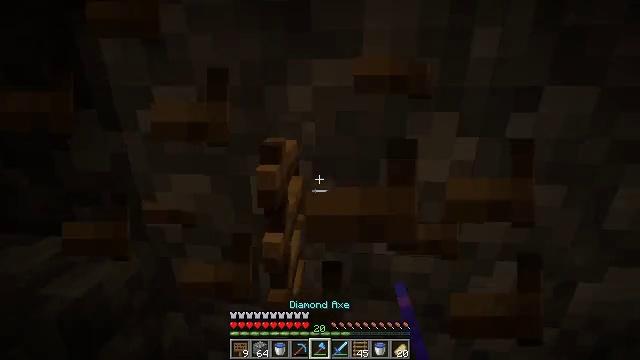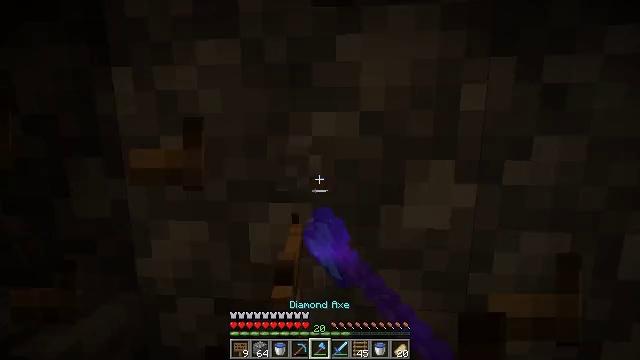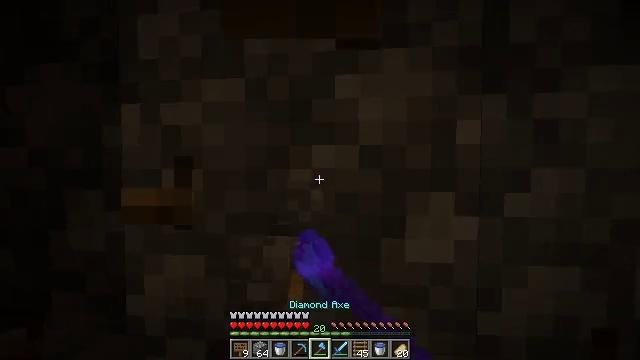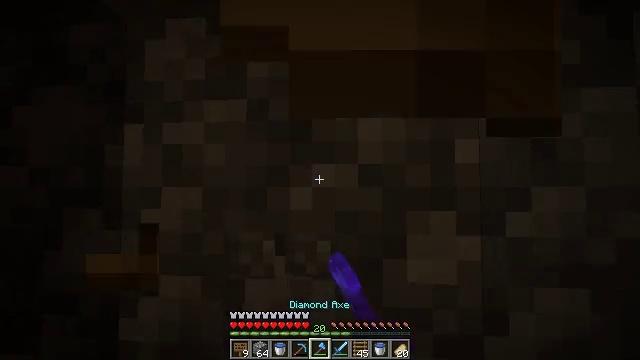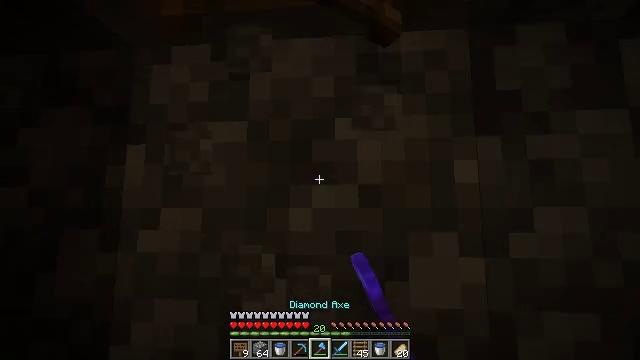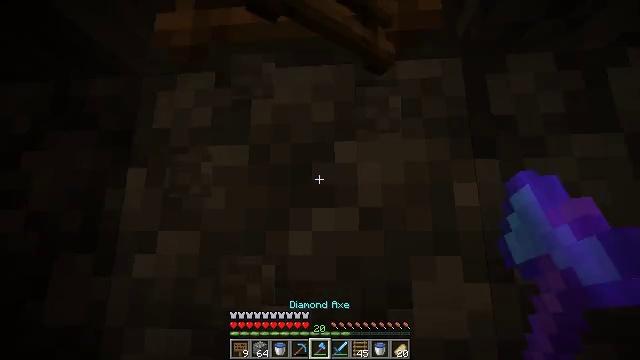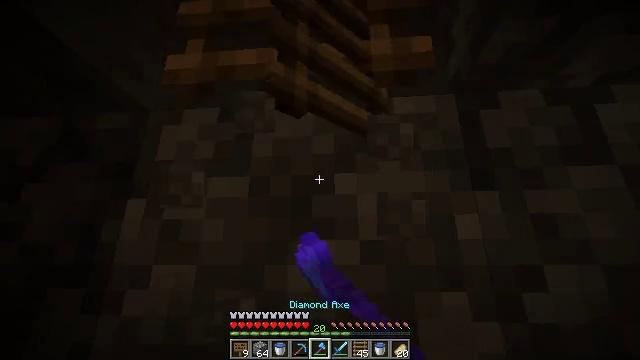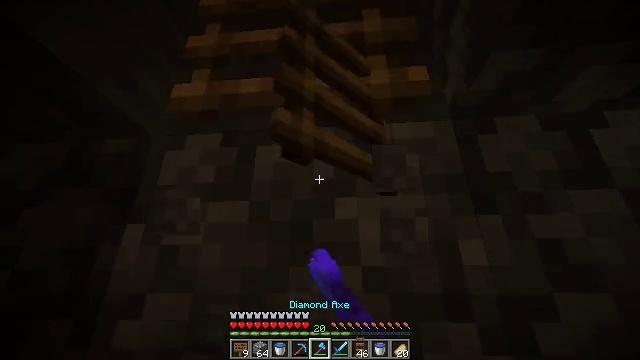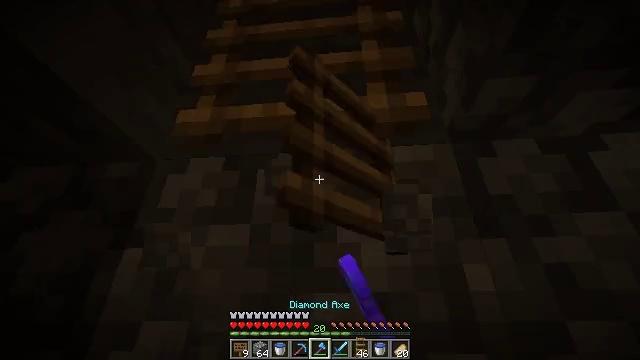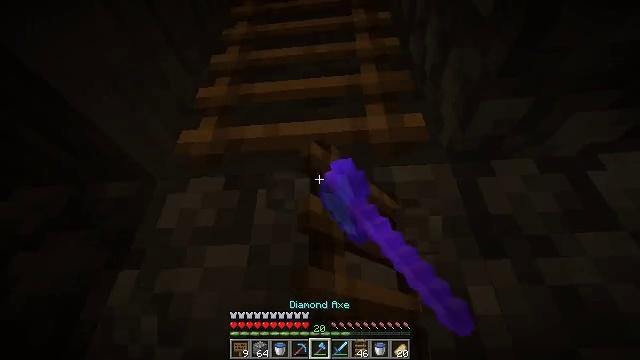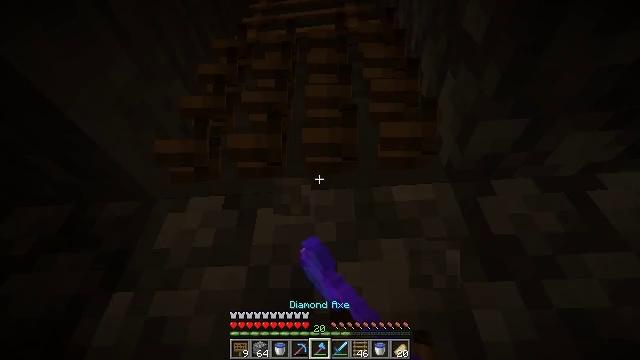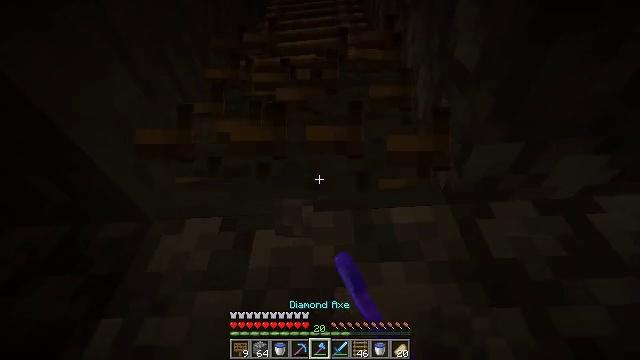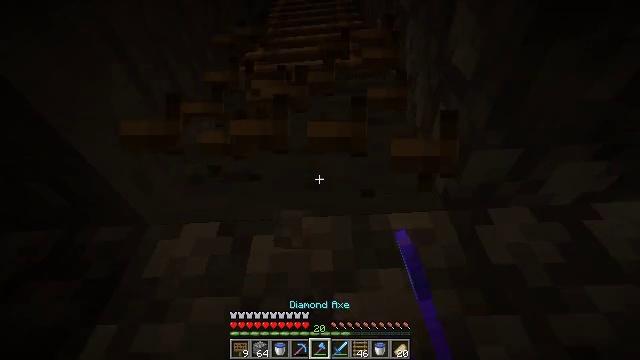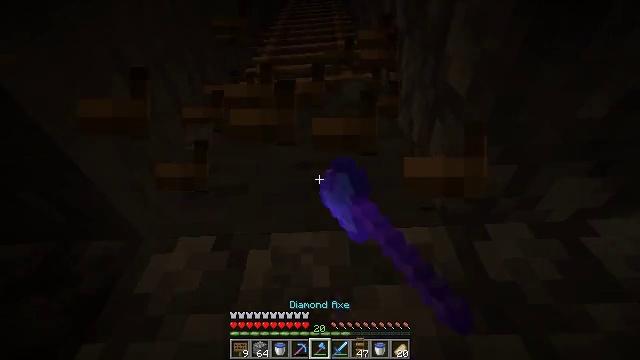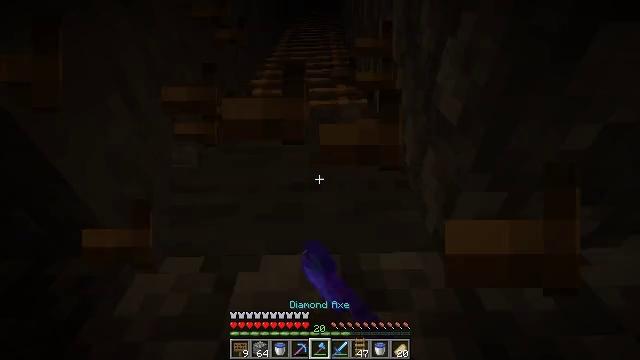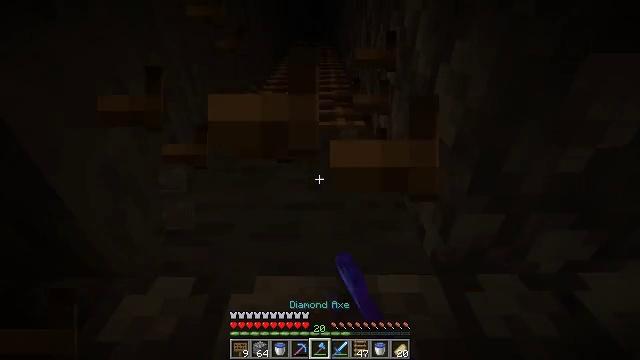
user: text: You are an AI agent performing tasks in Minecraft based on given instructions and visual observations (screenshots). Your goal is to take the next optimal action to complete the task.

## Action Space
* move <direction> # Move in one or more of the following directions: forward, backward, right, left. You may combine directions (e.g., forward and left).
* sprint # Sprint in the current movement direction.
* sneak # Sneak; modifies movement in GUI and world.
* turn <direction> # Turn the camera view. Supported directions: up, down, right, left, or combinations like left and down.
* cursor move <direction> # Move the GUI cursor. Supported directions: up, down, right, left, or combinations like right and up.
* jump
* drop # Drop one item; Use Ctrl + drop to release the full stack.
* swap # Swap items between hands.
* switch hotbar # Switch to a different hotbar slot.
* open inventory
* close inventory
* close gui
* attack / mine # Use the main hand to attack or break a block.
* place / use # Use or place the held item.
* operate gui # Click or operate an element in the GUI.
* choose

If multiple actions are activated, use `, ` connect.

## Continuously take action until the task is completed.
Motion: motion action
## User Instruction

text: Remove the ladder from its position.
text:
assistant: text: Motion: turn up, attack / mine
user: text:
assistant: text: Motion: turn up, attack / mine
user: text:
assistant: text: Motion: turn up, attack / mine
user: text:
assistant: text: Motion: turn up, attack / mine
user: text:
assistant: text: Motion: turn up, attack / mine
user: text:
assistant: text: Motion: turn up, attack / mine
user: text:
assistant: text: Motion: turn up, attack / mine
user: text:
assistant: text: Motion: turn up, attack / mine
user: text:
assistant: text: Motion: turn up, attack / mine
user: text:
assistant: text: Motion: turn up, attack / mine
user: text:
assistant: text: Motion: turn up, attack / mine
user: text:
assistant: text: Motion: turn up, attack / mine
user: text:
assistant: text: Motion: turn up, attack / mine
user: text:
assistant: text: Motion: turn right and up, attack / mine
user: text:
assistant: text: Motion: turn right and up, attack / mine
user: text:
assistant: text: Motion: turn up, attack / mine
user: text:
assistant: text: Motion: attack / mine
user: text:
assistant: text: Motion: attack / mine
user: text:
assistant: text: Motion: turn up, attack / mine
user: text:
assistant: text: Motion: turn up, attack / mine
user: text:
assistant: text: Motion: attack / mine
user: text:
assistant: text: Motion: attack / mine
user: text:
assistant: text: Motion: attack / mine
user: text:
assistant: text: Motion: attack / mine
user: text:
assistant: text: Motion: attack / mine
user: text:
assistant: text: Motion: attack / mine, jump
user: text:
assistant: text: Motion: attack / mine, jump
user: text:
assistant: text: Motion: attack / mine, jump
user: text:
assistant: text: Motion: attack / mine, jump
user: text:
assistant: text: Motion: attack / mine, jump